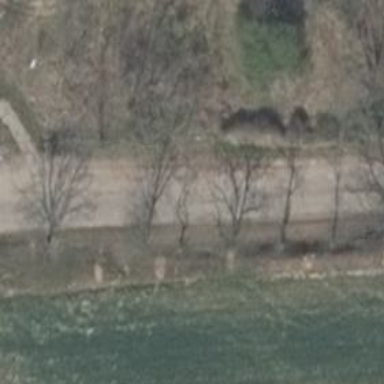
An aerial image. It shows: Avenue lined with broadleaved deciduous trees.